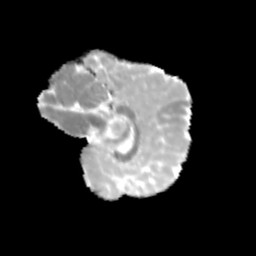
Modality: MD
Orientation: sagittal
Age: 11
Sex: female
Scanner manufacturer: siemens
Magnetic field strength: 3 T
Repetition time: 3.8 s
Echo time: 0.07 s